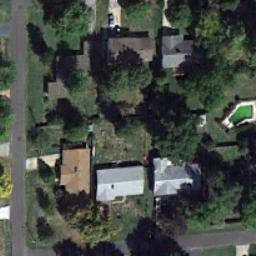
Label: medium_residential